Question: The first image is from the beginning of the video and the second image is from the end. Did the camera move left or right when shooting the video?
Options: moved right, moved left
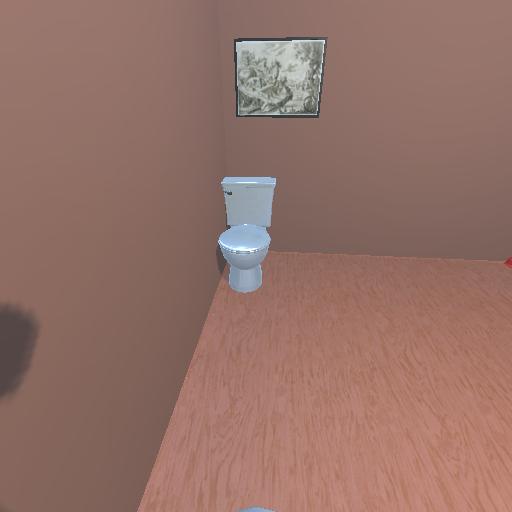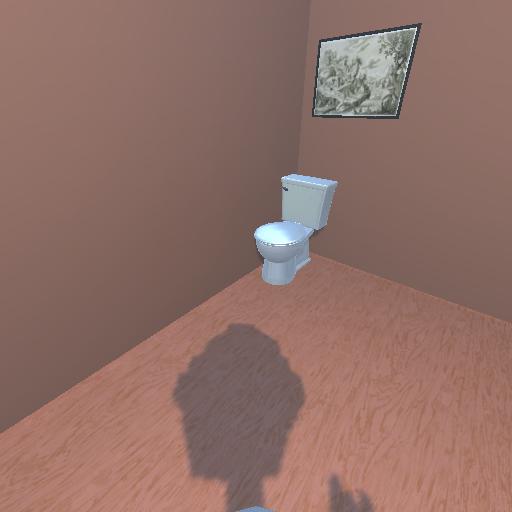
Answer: moved right